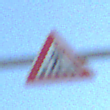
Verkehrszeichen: FussgaengerueberwegRechts
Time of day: MorningAfternoon
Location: Outdoor (Nature)
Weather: Clear
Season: Autumn
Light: Natural